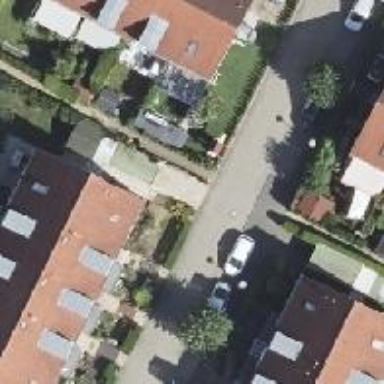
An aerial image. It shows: Living street.